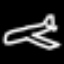
Label: airplane